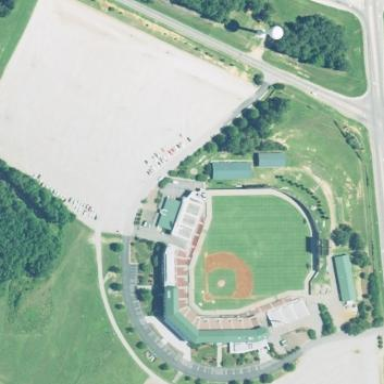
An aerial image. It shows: Stadium building for baseball matches.